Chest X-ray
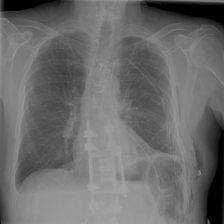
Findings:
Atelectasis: negative
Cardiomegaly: negative
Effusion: negative
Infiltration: negative
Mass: negative
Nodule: negative
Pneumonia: negative
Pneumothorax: negative
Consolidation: negative
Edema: negative
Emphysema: negative
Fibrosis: negative
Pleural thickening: negative
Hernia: negative